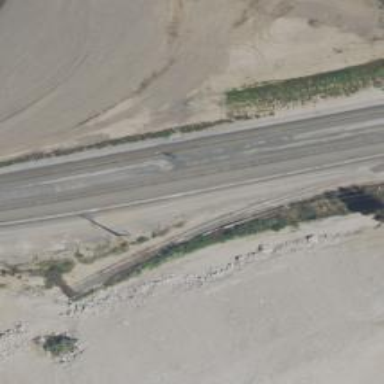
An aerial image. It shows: Abandoned railway.